Field crop: maize
Growth stage: 1
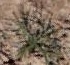
Species: salsola